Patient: sex F, age 26
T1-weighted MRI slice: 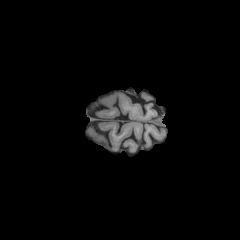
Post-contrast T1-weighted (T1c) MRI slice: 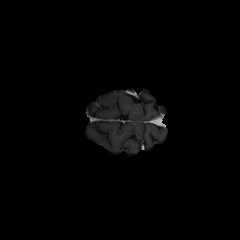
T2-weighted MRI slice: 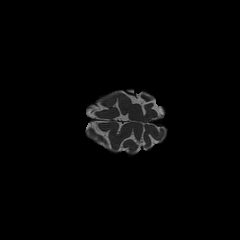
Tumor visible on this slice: no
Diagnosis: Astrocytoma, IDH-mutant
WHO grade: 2